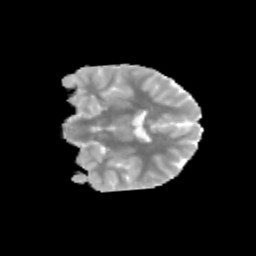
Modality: MD
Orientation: coronal
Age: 11
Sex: male
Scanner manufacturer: siemens
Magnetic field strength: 3 T
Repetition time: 3.8 s
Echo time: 0.07 s